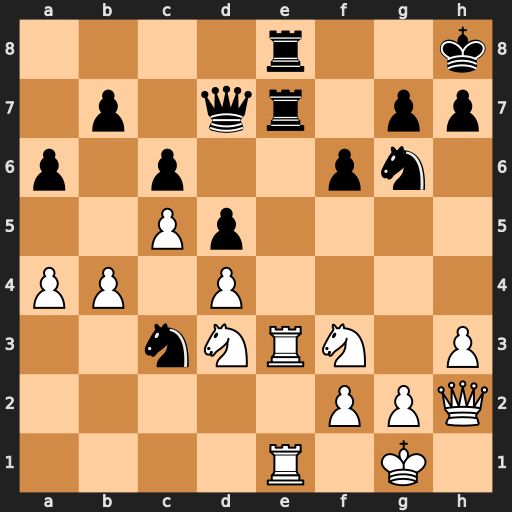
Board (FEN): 4r2k/1p1qr1pp/p1p2pn1/2Pp4/PP1P4/2nNRN1P/5PPQ/4R1K1
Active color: w
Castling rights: -
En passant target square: -
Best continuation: Rxe7 Nxe7 Qd6 Qxd6 cxd6 Ne4 dxe7